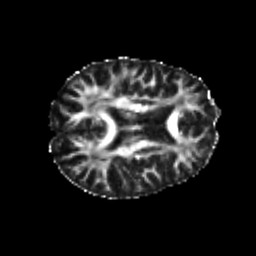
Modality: FA
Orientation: axial
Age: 20
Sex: female
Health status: healthy
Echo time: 0.074 s